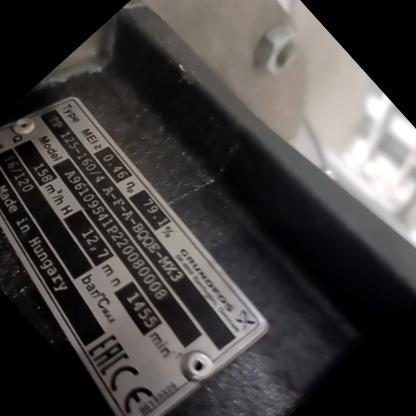
Klasa: tabliczka-znamionowa